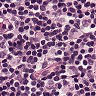
Metastatic tissue present: no